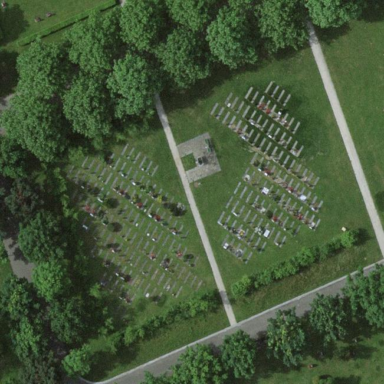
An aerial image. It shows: Sector within cemetery.